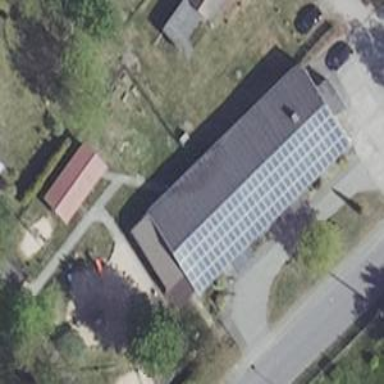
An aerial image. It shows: Small solar photovoltaic panel used as generator to produce electricity.